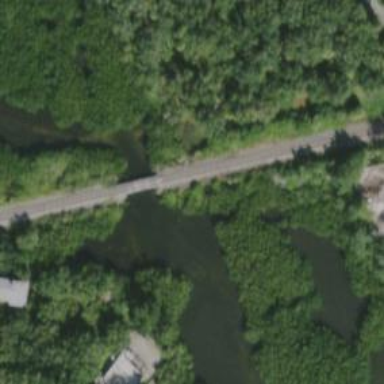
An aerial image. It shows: Bridge with railway tracks.